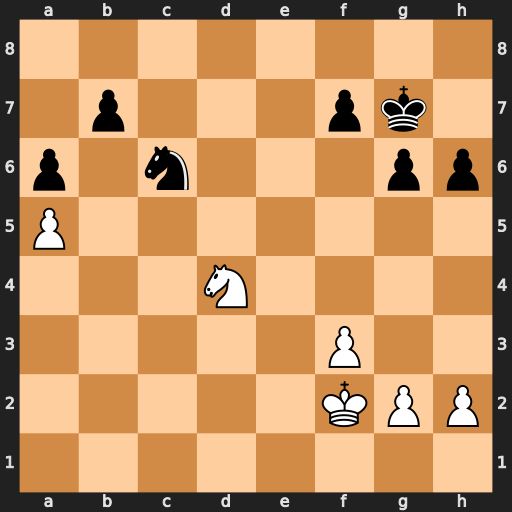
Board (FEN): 8/1p3pk1/p1n3pp/P7/3N4/5P2/5KPP/8
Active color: w
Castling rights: -
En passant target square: -
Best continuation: Nxc6 bxc6 Ke3 Kf6 Kd4 Ke7 Kc5 Kd7 Kb6 c5 Kxc5